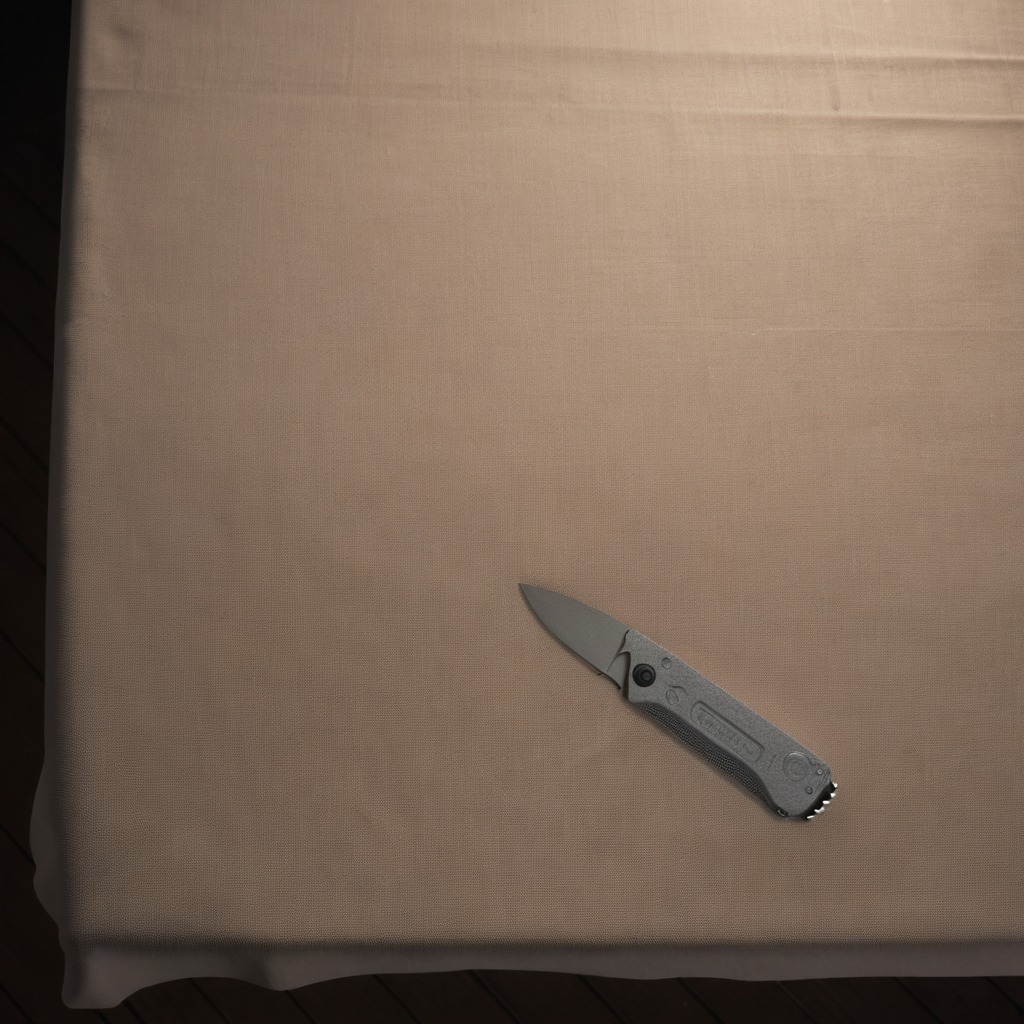
A utility knife lying on a clean wooden table inside a workshop at night soft shadows worn but beneath the cloth